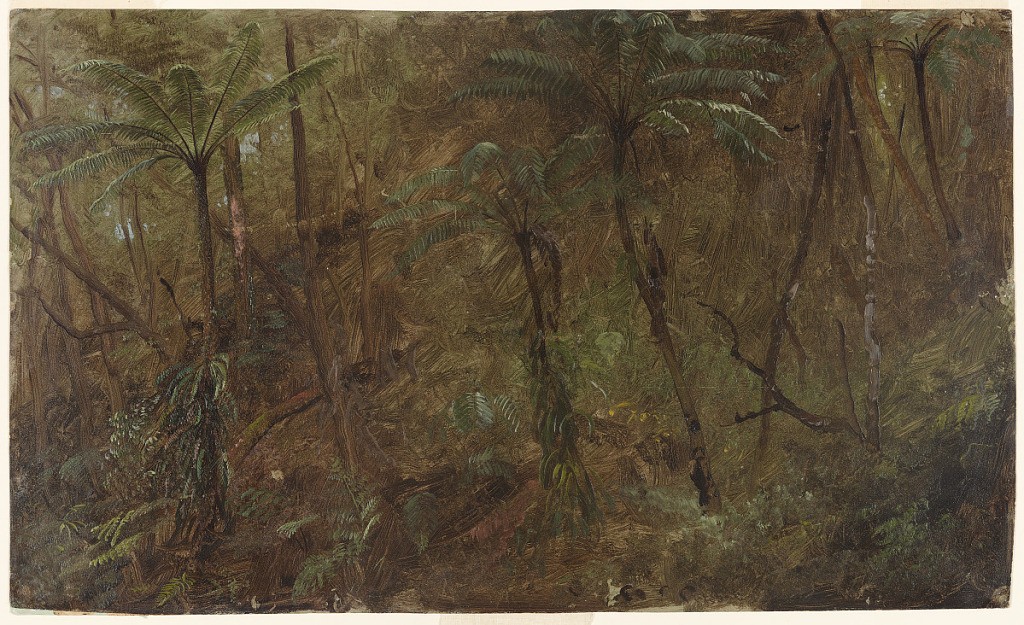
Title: In the Woods, Jamaica
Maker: Frederic Edwin Church, American, 1826–1900
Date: May–September 1865
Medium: Oil on bright green paperboard
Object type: Drawing
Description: Landscape sketch showing an immersive view within the dense forest of Jamaica. At center and left, three slender tree ferns are discernable against a loosely rendered backdrop of lush vegetation. Below, several fern plants are shown growing in the foreground, while in the background at left, small patches of blue-gray sky struggle to pierce the thick jungle canopy.